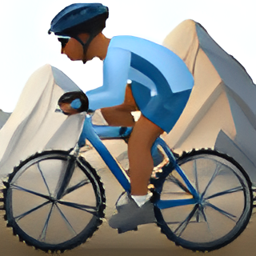
Name: man mountain biking type 5
Emoji: 🚵🏾‍♂️
Group: People & Body
Sub-group: person-sport